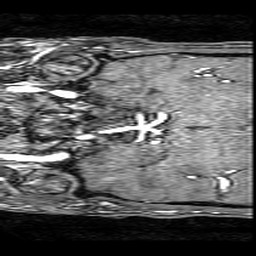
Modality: angio
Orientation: coronal
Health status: ill
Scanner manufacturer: philips
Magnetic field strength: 3 T
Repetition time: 0.01835 s
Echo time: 0.003406 s